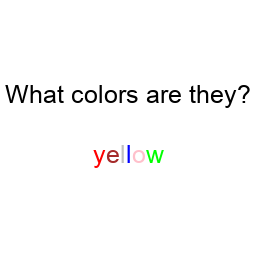
Color: red, brown, silver, blue, pink, lime
Color name shown: yellow
Background color: white
Question text color: black